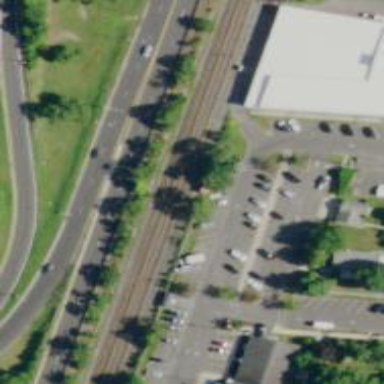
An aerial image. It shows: Trunk link highway.